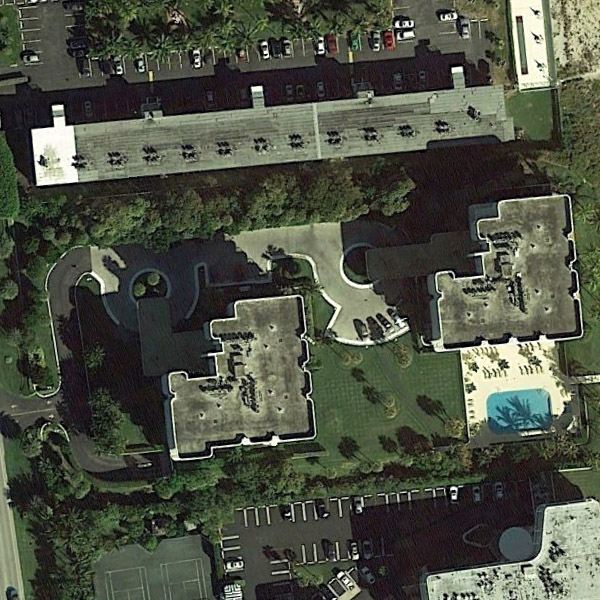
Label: Resort